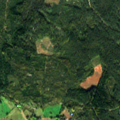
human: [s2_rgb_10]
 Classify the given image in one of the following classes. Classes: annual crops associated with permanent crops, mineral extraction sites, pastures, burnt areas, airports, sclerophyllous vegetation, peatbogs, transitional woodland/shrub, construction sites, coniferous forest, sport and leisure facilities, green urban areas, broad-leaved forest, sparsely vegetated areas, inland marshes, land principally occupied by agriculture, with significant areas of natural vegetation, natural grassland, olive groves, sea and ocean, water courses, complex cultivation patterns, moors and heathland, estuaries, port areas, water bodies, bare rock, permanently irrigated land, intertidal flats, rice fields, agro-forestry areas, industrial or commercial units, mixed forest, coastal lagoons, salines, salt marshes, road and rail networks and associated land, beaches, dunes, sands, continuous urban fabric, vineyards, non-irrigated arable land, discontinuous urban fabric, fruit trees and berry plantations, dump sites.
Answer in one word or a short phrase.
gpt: non-irrigated arable land, coniferous forest, mixed forest